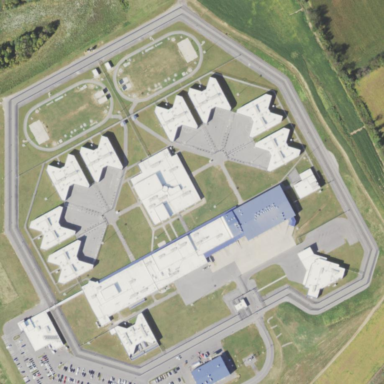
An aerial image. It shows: Prison with surrounding fence.